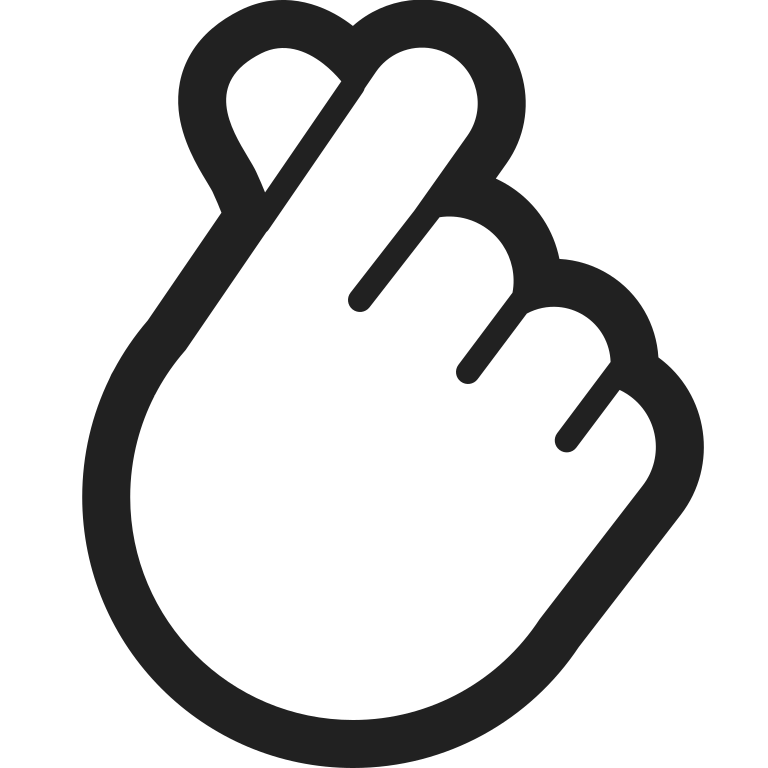
hand with index finger and thumb crossed high contrast default